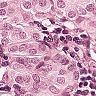
Metastatic tissue present: yes